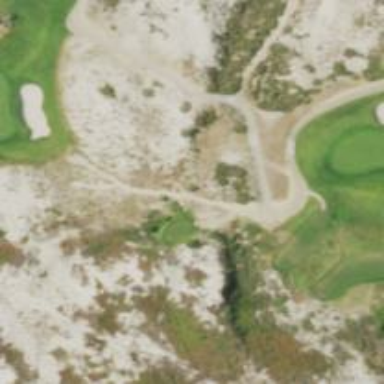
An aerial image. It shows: Footway that resembles golf path.